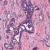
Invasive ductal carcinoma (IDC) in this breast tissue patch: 1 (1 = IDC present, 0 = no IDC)